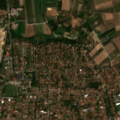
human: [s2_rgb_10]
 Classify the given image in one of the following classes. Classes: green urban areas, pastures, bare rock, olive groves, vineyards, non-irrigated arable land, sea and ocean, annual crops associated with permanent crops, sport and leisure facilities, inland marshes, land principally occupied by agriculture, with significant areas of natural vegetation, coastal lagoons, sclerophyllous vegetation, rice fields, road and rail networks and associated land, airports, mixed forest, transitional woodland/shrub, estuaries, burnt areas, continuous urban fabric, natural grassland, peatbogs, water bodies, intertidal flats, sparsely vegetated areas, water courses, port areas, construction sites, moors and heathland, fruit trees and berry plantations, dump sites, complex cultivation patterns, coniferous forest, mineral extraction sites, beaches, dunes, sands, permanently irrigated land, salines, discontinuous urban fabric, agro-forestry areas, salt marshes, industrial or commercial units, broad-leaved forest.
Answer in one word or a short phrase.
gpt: discontinuous urban fabric, non-irrigated arable land, complex cultivation patterns, land principally occupied by agriculture, with significant areas of natural vegetation